Question: I can't seem to find the appropriate code to plot this model:
'''
model <- glm( Inter ~ Temp + Period + Vis.Level, data=mydata)
'''
'Inter' is a behaviour called Interaction and is measured in minutes. The data is as follows:
'''
Inter Vis.Level Period Temp
0.0 Low Morning 17
0.0 Low Morning 17
0.0 Low Morning 16
3.0 Low Afternoon 17
3.0 Low Afternoon 16
4.5 Low Afternoon 15
0.0 High Morning 10
0.0 High Morning 18
0.0 High Morning 15
0.0 High Afternoon 17
1.5 High Afternoon 17
0.0 High Afternoon 21
'''
I would like the graph to look like this

Not sure if this is possible but any help at all would be greatly appreciated!
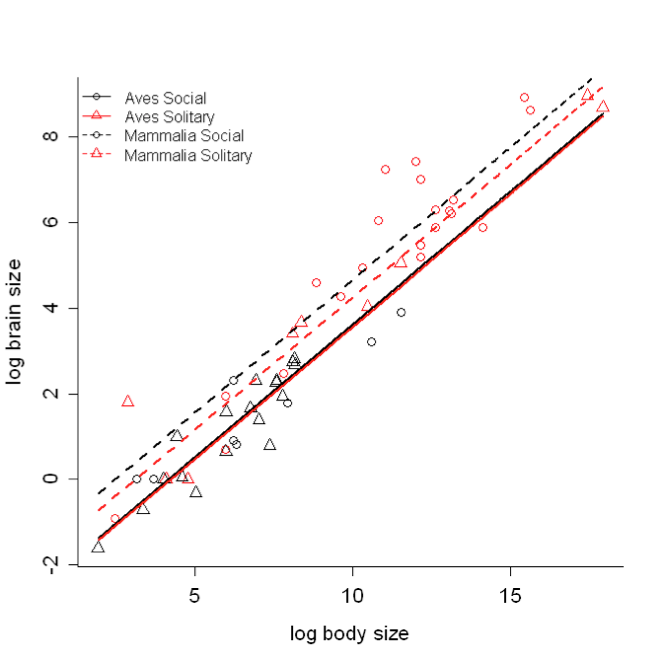
Answer: '''
DF <- read.table(text="Inter Vis.Level Period Temp
0.0 Low Morning 17
0.0 Low Morning 17
0.0 Low Morning 16
3.0 Low Afternoon 17
3.0 Low Afternoon 16
4.5 Low Afternoon 15
0.0 High Morning 10
0.0 High Morning 18
0.0 High Morning 15
0.0 High Afternoon 17
1.5 High Afternoon 17
0.0 High Afternoon 21", header=TRUE)
#fit your model
fit <- lm(Inter ~ Temp + Period + Vis.Level, data=DF)
#create new data for prediction
DFpredict <- expand.grid(Vis.Level = unique(DF$Vis.Level),
Period = unique(DF$Period),
Temp = c(min(DF$Temp), max(DF$Temp)))
#predict
DFpredict$Inter <- predict(fit, newdata=DFpredict)
#plot
library(ggplot2)
ggplot(DF, aes(x=Temp, y=Inter,
colour=Vis.Level, shape=Period, linetype=Period)) +
geom_point() +
geom_line(data=DFpredict)
'''